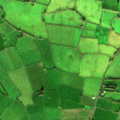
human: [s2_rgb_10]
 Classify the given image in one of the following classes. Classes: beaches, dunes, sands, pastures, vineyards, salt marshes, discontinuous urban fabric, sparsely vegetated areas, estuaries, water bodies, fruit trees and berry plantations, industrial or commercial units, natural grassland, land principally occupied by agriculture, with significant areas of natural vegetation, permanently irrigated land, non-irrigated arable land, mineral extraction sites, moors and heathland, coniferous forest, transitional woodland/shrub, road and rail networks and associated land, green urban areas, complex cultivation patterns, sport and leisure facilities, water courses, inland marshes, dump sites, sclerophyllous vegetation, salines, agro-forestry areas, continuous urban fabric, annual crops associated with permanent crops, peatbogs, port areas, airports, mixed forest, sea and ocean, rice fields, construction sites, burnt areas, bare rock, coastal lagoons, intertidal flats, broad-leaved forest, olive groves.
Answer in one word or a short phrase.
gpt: non-irrigated arable land, pastures